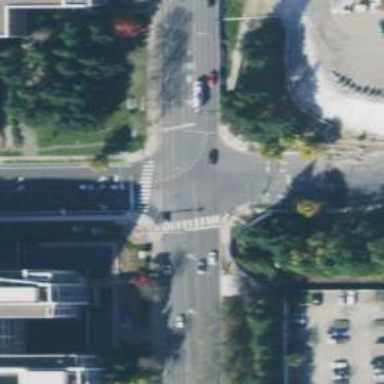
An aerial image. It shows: Marked zebra crossing on the road.